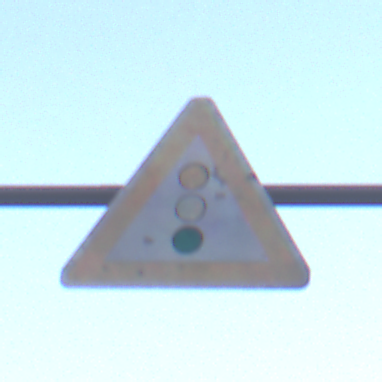
Verkehrszeichen: Lichtzeichenanlage
Umgebung: Outdoor, Nature
Tageszeit: SunriseSunset
Wetter: PartlyCloudy
Licht: Natural
Jahreszeit: NotSpecified
Kontrast: LowContrast